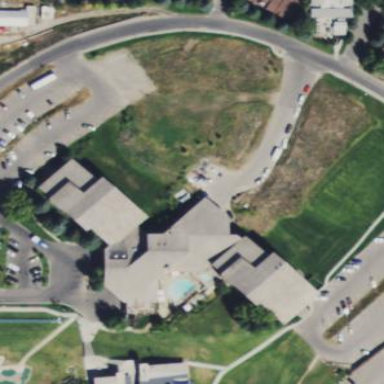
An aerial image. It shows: Hotel building.